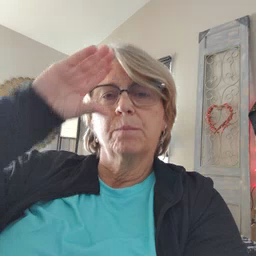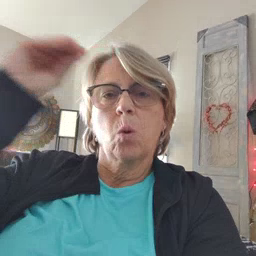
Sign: boy